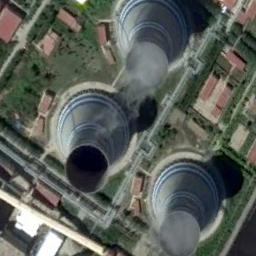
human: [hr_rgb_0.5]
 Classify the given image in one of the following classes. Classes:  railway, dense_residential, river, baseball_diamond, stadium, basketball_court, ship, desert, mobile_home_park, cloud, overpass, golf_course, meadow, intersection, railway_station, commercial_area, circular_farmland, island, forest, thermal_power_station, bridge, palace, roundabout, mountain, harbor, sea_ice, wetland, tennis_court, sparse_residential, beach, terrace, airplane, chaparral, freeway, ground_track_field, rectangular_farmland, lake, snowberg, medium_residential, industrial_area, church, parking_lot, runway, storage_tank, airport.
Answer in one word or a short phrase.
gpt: thermal_power_station